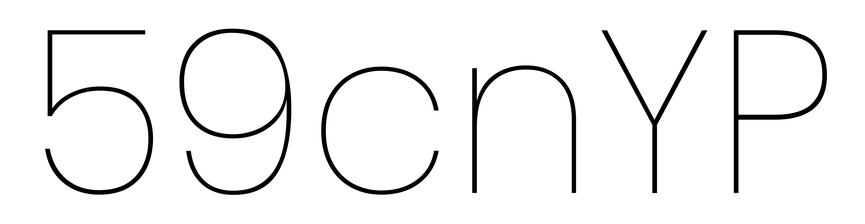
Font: Poppins-Thin